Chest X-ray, PA view. Patient: 52 years old, sex M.
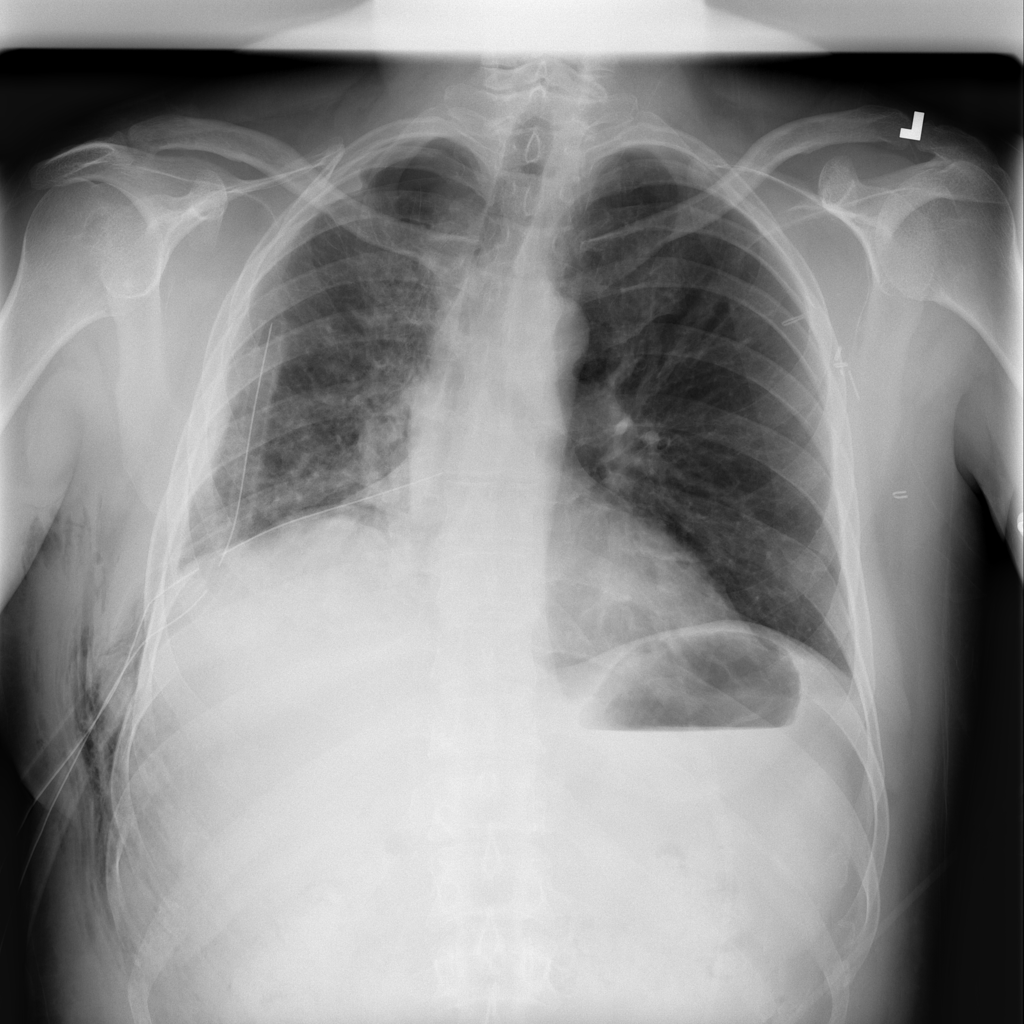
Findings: Emphysema, Pneumothorax